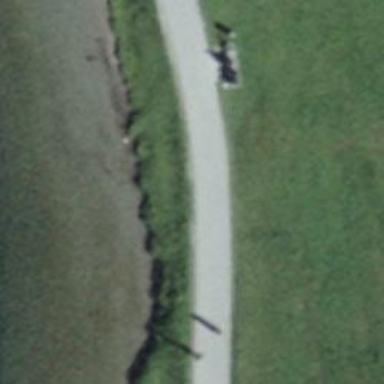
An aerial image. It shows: Asphalt path used for hike. This path is groomed for classic cross-country skiing. It is common to see agricultural vehicles on this route.